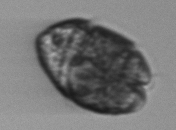
Label: Margalefidinium